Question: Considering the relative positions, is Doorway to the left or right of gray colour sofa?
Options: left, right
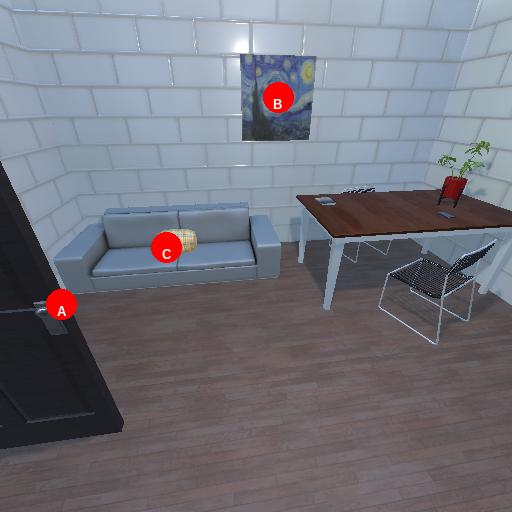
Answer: left